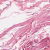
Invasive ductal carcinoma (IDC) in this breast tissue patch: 0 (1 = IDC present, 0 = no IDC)